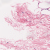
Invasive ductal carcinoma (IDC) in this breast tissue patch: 0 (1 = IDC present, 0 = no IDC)